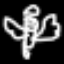
Label: angel